Question:
I read this article.
> This is a very simple example of a common pattern you will see throughout Haskell. Making basic functions that are obviously correct and then combining them into more complex functions. This way you also avoid repetition. What if some mathematicians figured out that 2 is actually 3 and you had to change your program? You could just redefine 'doubleMe' to be 'x + x + x' and since 'doubleUs' calls 'doubleMe', it would automatically work in this strange new world where 2 is 3.
When I called 'doubleUs 3 4' it should return '21' because I redefined the 'doubleMe' function, but the function returned '14'.
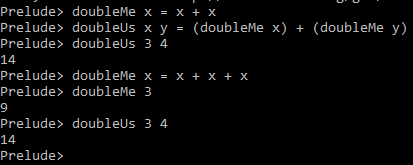
Answer: The article isn't talking about having two definitions of the same function in a program where the latter overrides the former. It's talking about going into your Haskell file and replacing the old definition with the new one.
Generally you can't define two functions with same name in the same scope at all. Your code compiled in GHCi because each definition you enter into GHCi is seen as its own 'let' statement, so it starts a new scope. So 'doubleUs' used the old definition of 'doubleMe' because the new one is in a different scope that 'doubleUs' doesn't have access to (and Haskell is lexically scoped, so definitions from inner scopes don't affect functions from the outer scope). If you entered that code into a Haskell file and tried to compile it with GHC, you'd get a warning about an unreachable case because both definitions of 'doubleMe' would be seen as a single definition with two patterns that overlap.